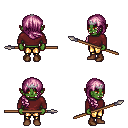
a pixel art fantasy rpg character, female body template, orc, green skin, maroon long-sleeve shirt, gold greaves, pink right-swept hairstyle, silver tiara, brown shoes, spear, four views (front, back, left, right), 2x2 character sprite sheet, small pixel art, hard edges, no anti-aliasing